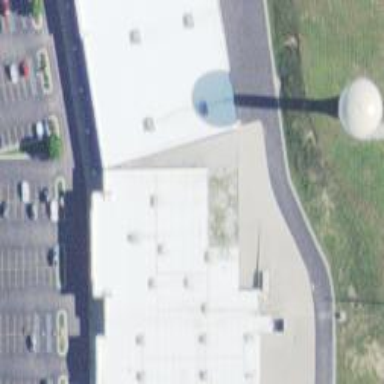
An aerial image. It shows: Building.